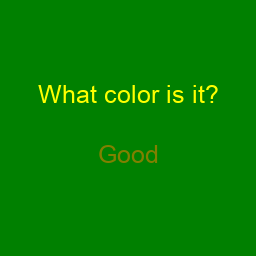
Color: olive
Background color: green
Question text color: yellow